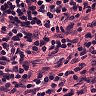
Metastatic tissue present: no